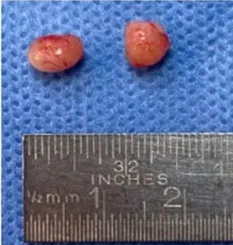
An intraoperative image of a schwannoma in the wrist shows a well-circumscribed tumor located on the superficial radial nerve. The image was obtained during the surgical procedure for excision of the tumor. (C) shows a gross picture of both lesions after removal.
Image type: medical_photograph (other_medical_photograph)